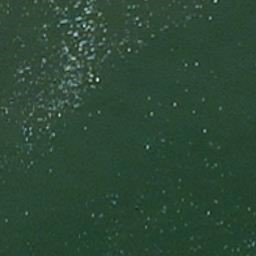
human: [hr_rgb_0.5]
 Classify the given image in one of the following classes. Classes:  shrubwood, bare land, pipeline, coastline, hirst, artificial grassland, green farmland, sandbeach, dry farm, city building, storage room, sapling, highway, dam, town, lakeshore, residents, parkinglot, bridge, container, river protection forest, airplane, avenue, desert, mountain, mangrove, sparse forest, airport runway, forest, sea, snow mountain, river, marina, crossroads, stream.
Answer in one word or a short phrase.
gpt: sea